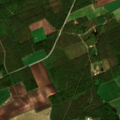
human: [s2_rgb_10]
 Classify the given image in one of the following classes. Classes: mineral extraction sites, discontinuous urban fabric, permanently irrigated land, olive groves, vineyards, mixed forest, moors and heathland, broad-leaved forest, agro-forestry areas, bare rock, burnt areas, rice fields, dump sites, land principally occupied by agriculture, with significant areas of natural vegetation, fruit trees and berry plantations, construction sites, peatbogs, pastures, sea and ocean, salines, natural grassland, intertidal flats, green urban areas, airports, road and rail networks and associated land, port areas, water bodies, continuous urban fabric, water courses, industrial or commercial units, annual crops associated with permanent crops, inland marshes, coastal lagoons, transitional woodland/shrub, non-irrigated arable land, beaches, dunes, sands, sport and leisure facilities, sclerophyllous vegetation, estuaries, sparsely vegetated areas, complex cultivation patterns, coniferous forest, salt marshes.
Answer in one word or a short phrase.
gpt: non-irrigated arable land, coniferous forest, mixed forest, transitional woodland/shrub